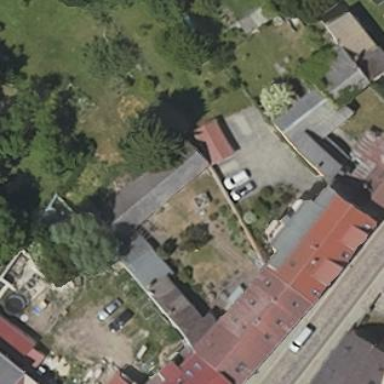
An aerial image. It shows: Shed building.